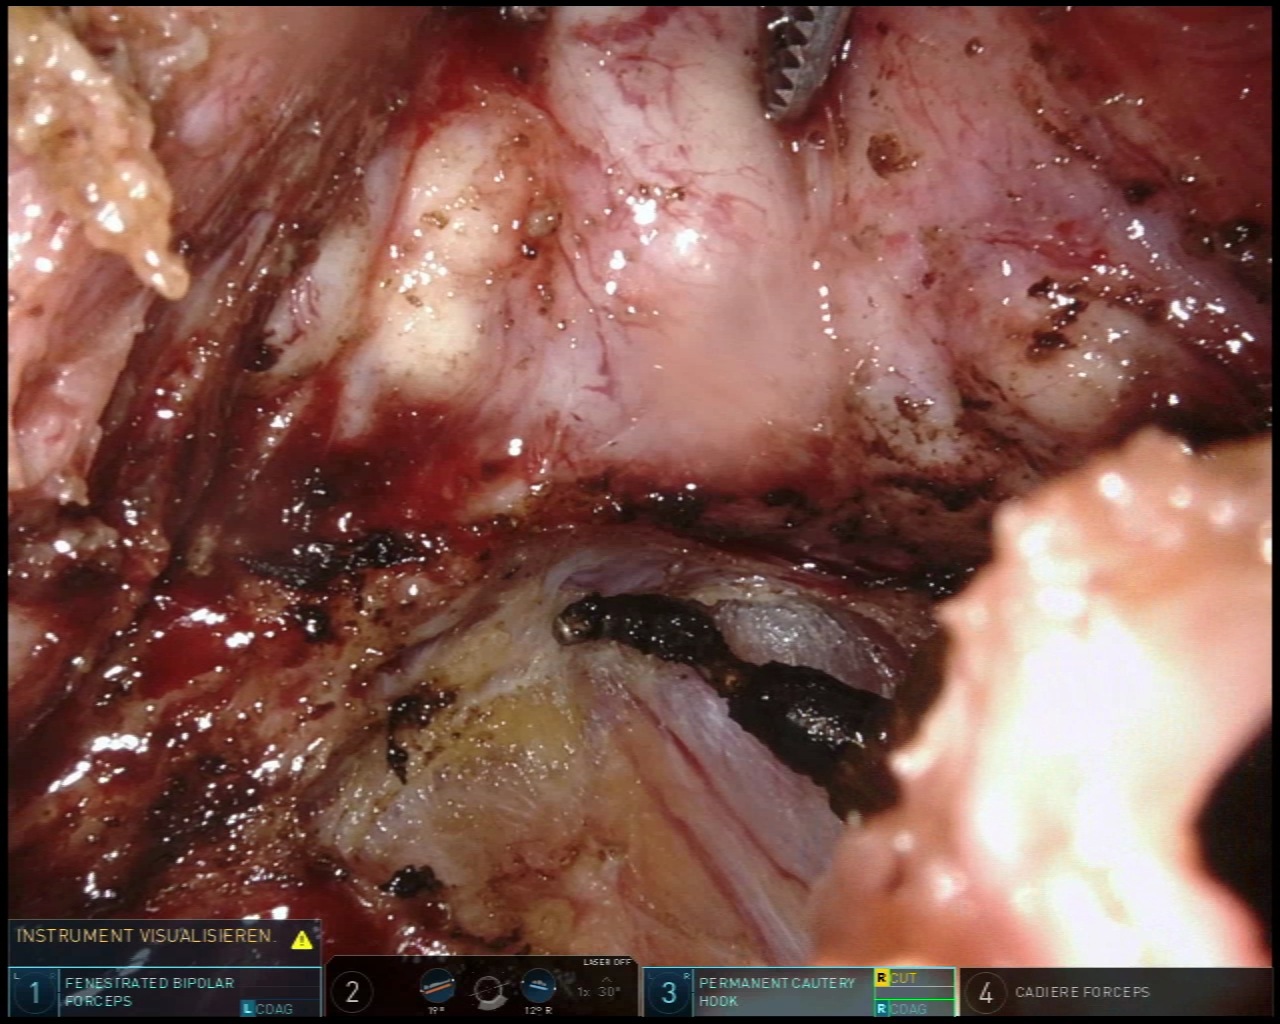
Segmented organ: vesicular_glands
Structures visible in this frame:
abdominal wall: no
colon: no
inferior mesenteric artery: no
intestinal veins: no
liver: no
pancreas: no
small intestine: no
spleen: no
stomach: no
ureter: no
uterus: no
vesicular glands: yes